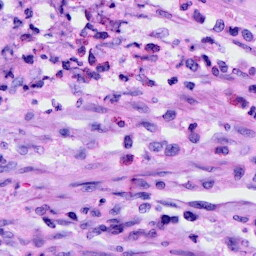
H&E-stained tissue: Cervix